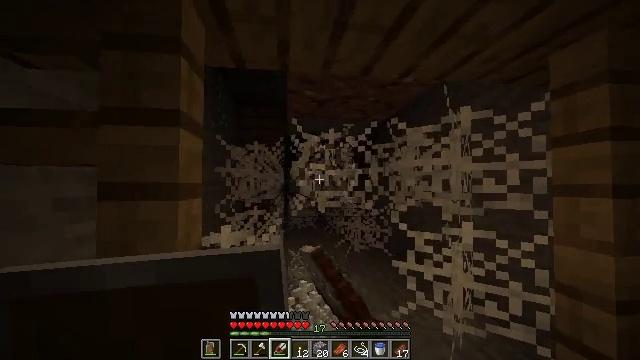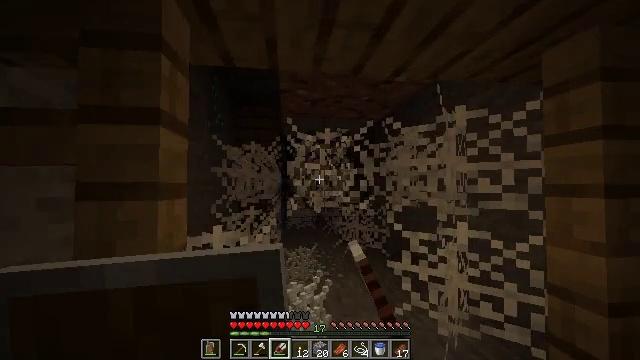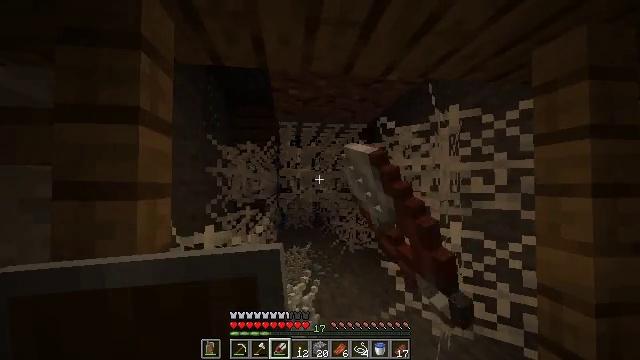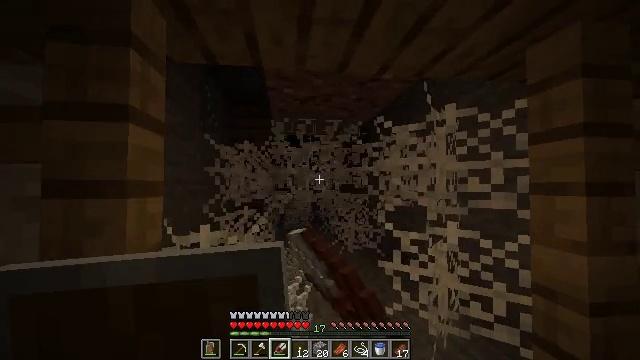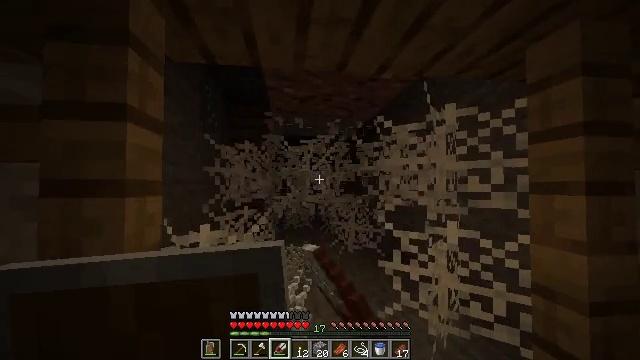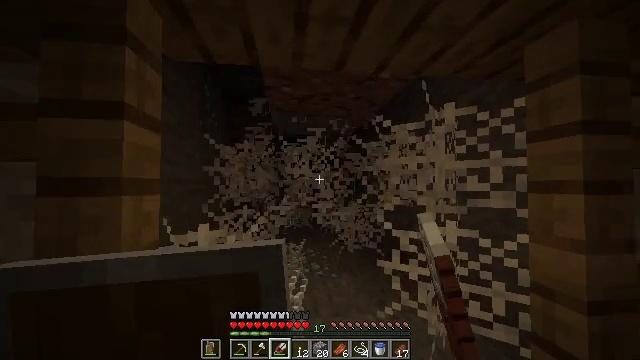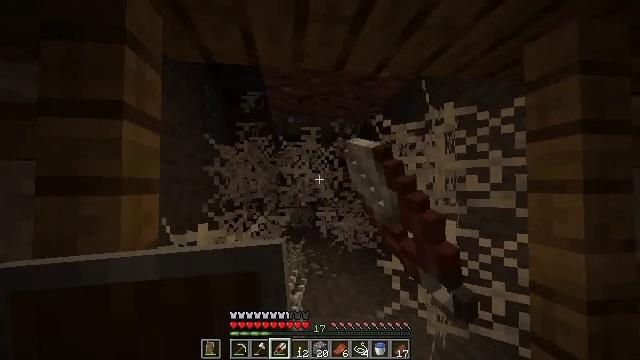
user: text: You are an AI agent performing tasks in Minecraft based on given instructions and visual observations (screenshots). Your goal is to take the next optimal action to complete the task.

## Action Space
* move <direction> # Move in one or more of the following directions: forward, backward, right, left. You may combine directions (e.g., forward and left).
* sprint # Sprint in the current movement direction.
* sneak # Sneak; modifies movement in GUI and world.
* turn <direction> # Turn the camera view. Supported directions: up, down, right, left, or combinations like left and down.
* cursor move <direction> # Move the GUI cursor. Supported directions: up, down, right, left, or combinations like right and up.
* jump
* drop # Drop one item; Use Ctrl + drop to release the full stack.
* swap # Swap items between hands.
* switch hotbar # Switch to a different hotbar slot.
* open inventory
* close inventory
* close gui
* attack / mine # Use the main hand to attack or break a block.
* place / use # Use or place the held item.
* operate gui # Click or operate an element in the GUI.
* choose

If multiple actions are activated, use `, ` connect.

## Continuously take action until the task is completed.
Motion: motion action
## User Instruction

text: Collect cobweb using shears for string.
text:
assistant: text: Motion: move right, sneak, attack / mine
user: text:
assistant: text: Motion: sneak, attack / mine
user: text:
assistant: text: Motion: sneak, attack / mine
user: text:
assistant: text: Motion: sneak, attack / mine
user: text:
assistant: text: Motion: sneak, attack / mine
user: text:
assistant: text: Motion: sneak, attack / mine
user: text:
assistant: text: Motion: sneak, attack / mine